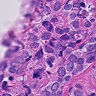
Metastatic tissue present: yes